Aerial crown-view tile of a tropical tree (Barro Colorado Island, Panama), acquired 20250715:
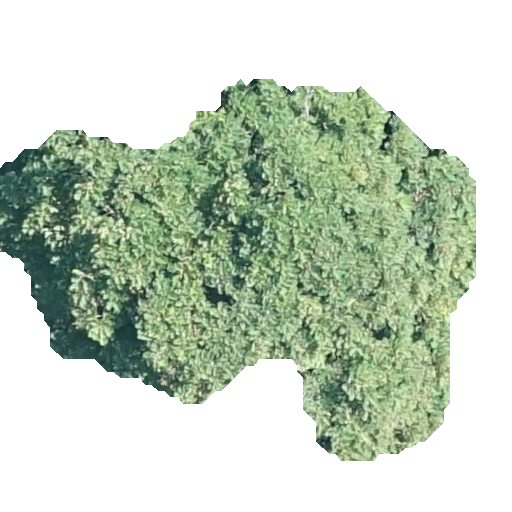
Species: Jacaranda copaia
GBIF accepted scientific name: Jacaranda copaia
Crown area: 182.503 m²